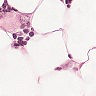
Metastatic tissue present: yes